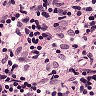
Metastatic tissue present: no